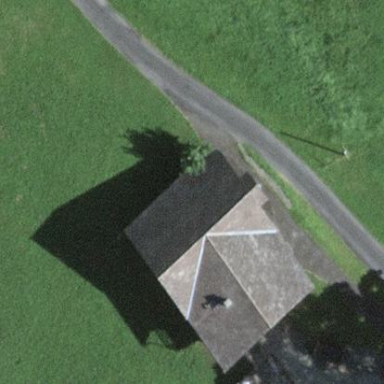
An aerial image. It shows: Farm building.